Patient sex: F
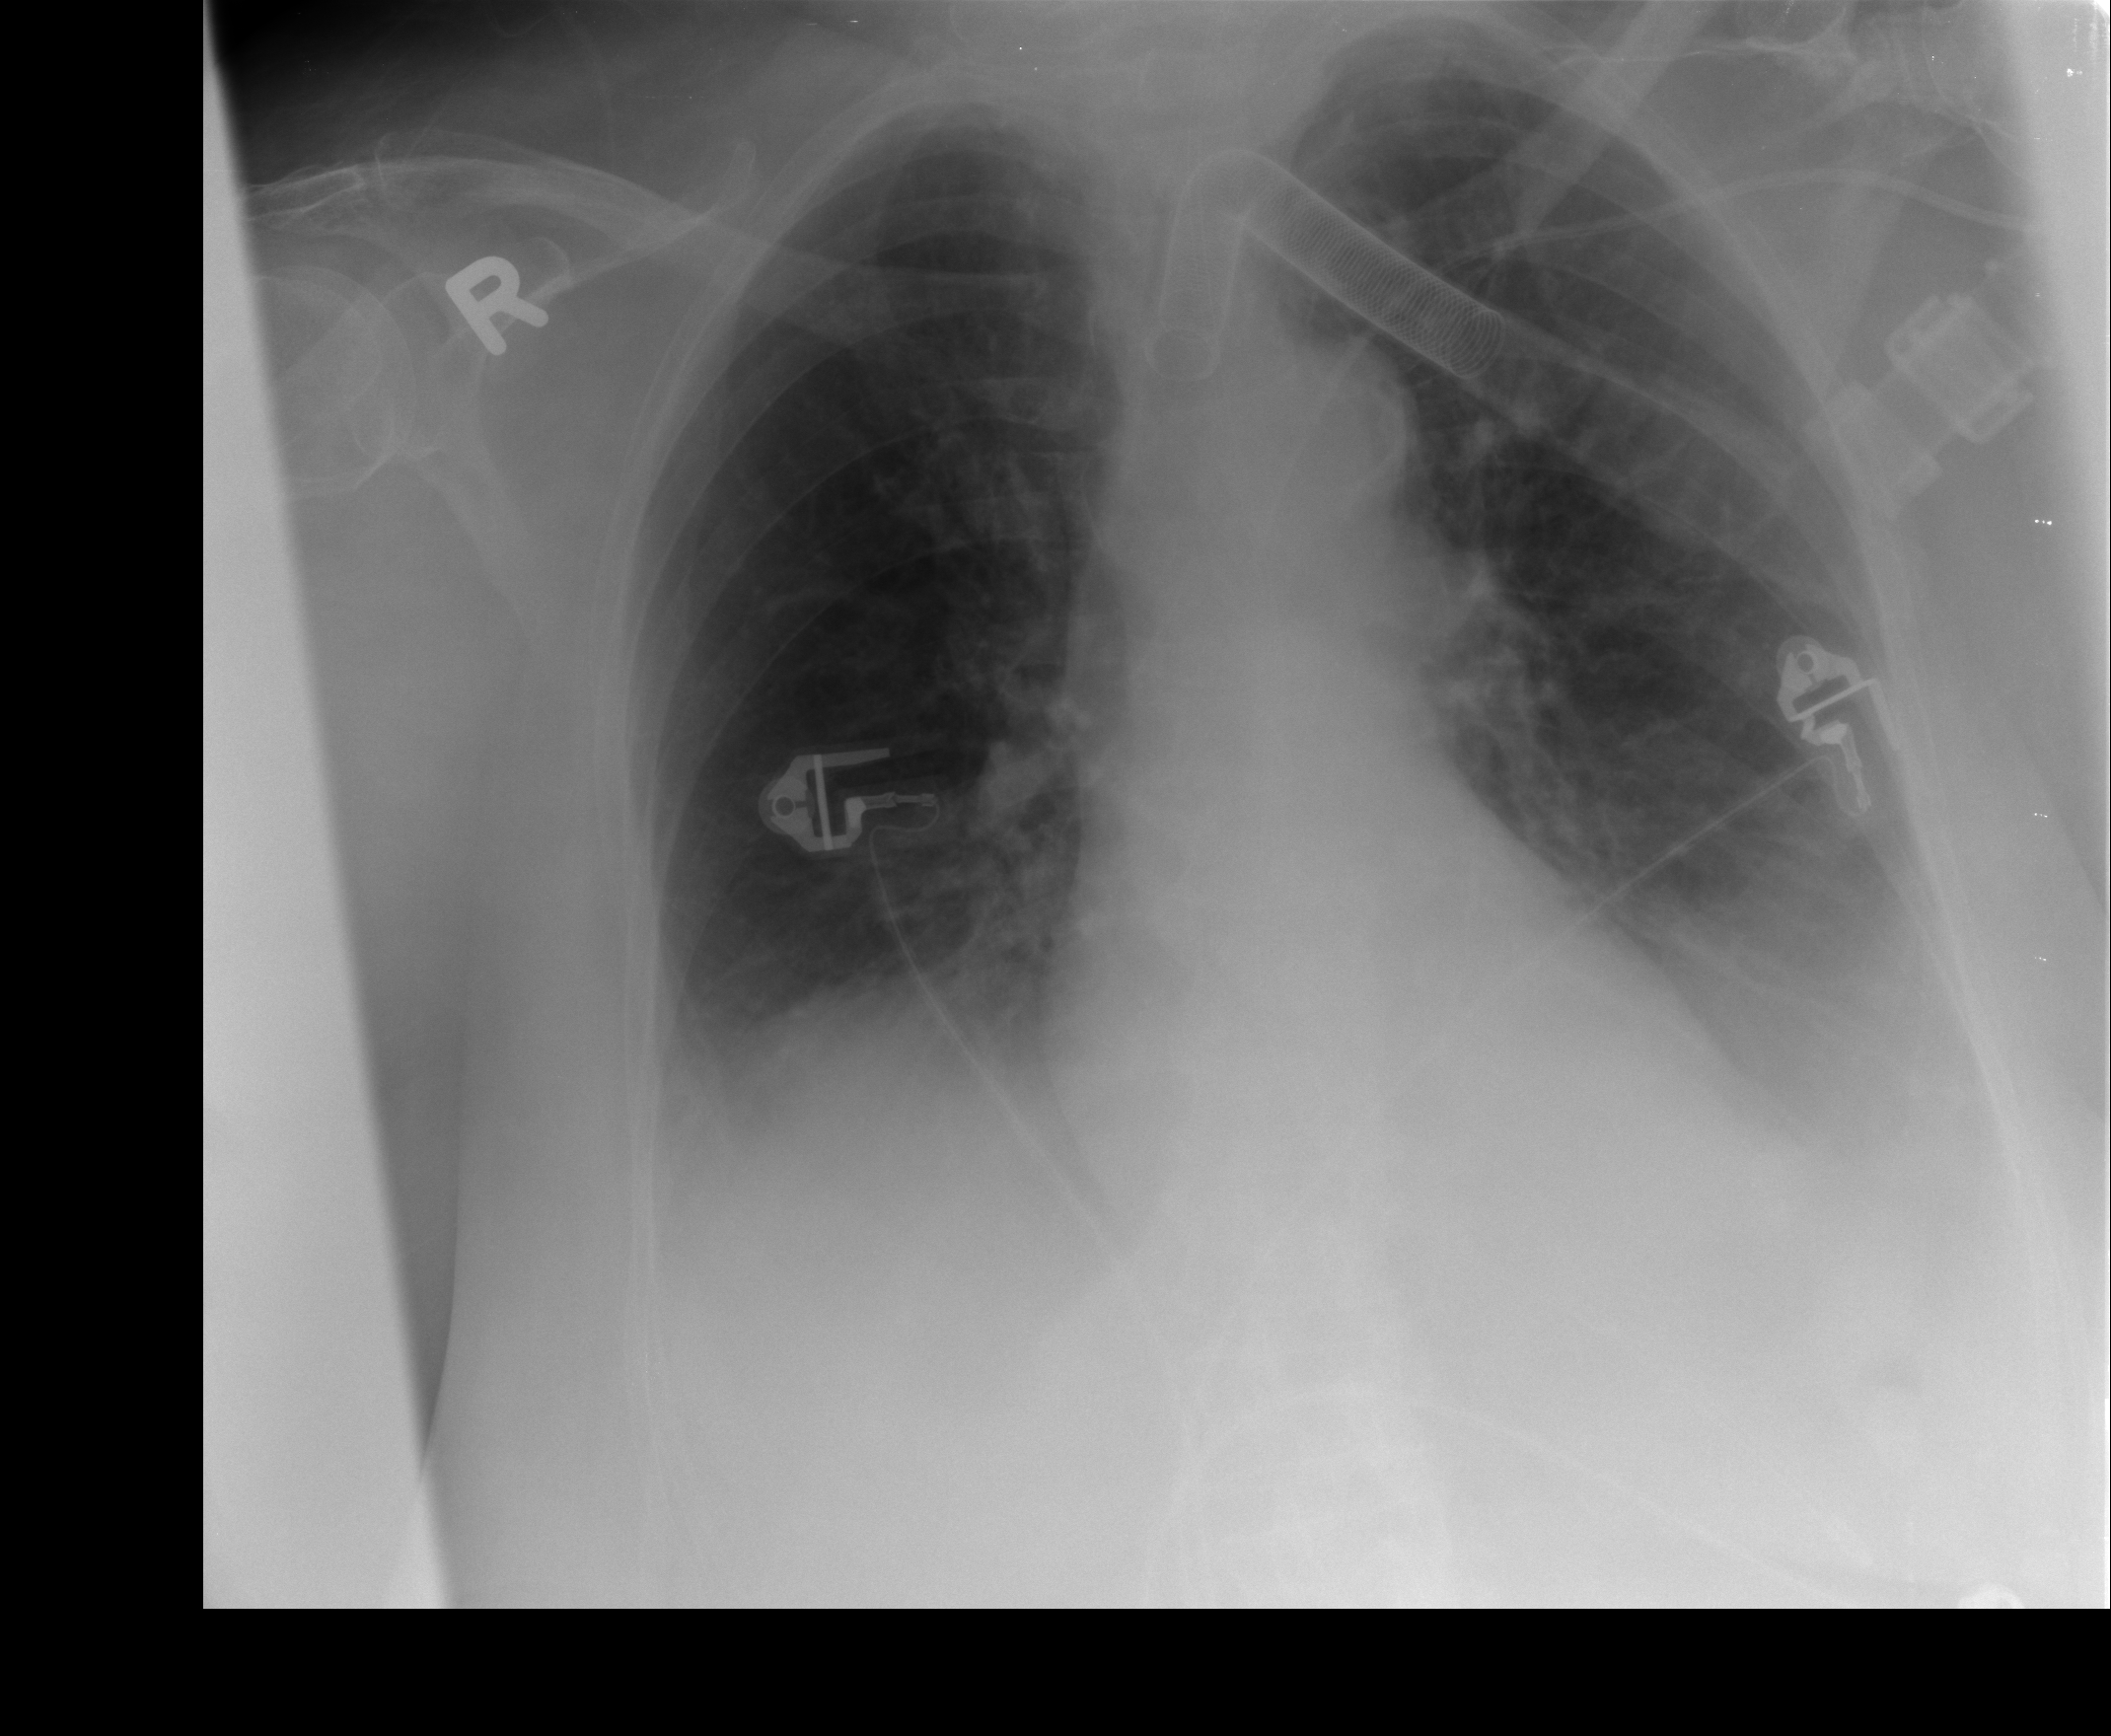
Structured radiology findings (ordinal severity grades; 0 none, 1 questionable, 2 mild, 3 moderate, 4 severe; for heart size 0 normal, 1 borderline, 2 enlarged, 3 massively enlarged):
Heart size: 0
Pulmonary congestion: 2
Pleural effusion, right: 2
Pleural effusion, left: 2
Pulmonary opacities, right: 0
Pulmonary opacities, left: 0
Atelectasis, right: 2
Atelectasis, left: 2